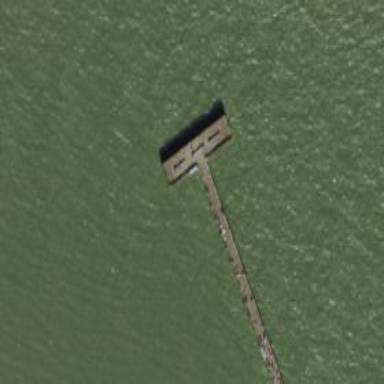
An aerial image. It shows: Man-made pier.